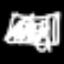
Label: square